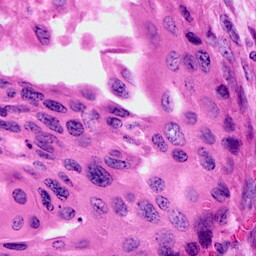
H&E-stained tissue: Cervix